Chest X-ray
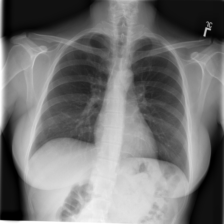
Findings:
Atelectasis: negative
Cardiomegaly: negative
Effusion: negative
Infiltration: negative
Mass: negative
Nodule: negative
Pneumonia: negative
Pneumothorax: negative
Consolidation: negative
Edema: negative
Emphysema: negative
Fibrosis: negative
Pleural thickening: negative
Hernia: negative